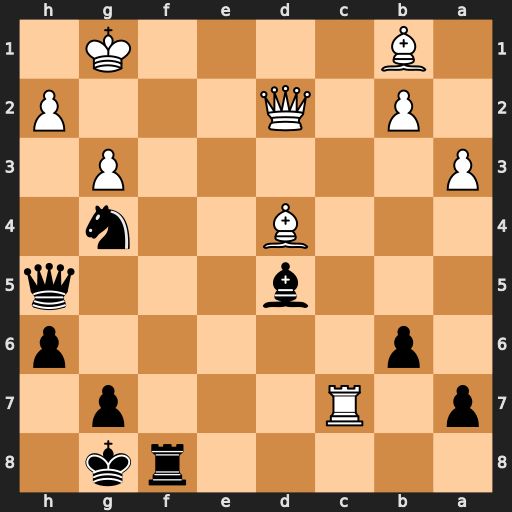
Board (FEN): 5rk1/p1R3p1/1p5p/3b3q/3B2n1/P5P1/1P1Q3P/1B4K1
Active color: b
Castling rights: -
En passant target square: -
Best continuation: Rf1+ Kxf1 Nxh2+